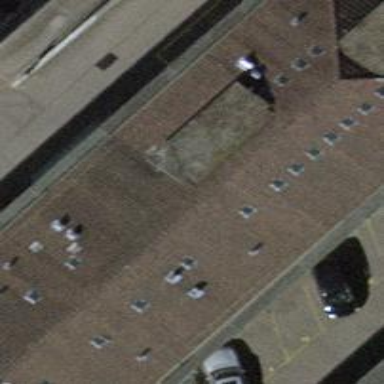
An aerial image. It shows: Pub.